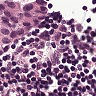
Metastatic tissue present: yes